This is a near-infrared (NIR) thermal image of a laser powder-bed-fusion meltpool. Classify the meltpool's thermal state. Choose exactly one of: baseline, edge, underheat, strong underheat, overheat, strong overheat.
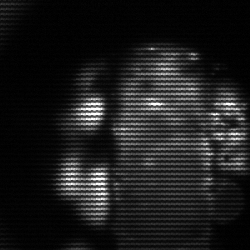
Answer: strong underheat